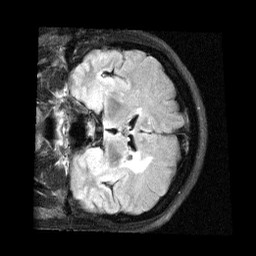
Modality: FLAIR
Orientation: coronal
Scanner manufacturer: siemens
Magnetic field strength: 1.5 T
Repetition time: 9.11 s
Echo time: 0.111 s